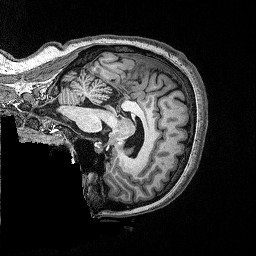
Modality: T1w
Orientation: sagittal
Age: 25
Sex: female
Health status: healthy
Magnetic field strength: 3 T
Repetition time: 2.53 s
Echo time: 0.00331 s